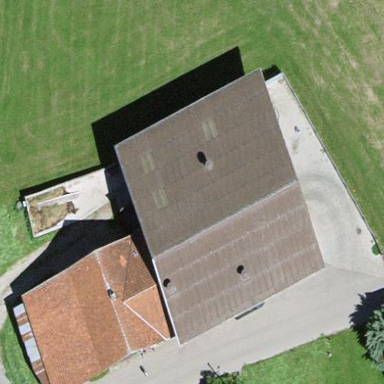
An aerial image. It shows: Farm auxiliary building.